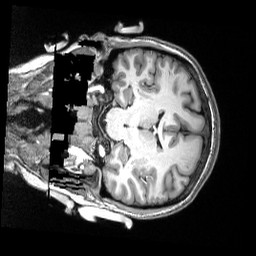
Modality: T1w
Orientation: coronal
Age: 20
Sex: female
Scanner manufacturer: siemens
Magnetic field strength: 3 T
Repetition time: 2.53 s
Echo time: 0.0033 s